Question: I am new with XSLT and I also have developed an Audit Trail system,
each action(e.g Edit,Add New and Remove) will be track for each object, I have inserted OldValue and NewValue of object as XML into DB
In UI I will show user the audit details as following pic:

But I have decided show 'Full Name' instead of 'FullName' or 'Calendar Name' instead of 'CalendarName'
or in future I would like use multiple language for captions.
Generated XML of OldValue is:
'''
<BasicInfo xmlns:xsi="http://www.w3.org/2001/XMLSchema-instance" xmlns:xsd="http://www.w3.org/2001/XMLSchema">
<UserIdentify>100</UserIdentify>
<UserName>user1</UserName>
<FullName>Ali Hassanabadi</FullName>
<Email>ali.h@test.com</Email>
<LogInCounter>0</LogInCounter>
<Title>Dr.</Title>
<Label />
<Theme>dark-hive</Theme>
<Language>English</Language>
<CalendarName>Gregorian</CalendarName>
<ExpireDate xsi:nil="true" />
<Status>1</Status>
</BasicInfo>
'''
So XSLT file can be use to convert XML to XHTML, but the problem is I have a lot of classes they are using Auditing system.
I think this is not good to define XSLT file for each class so I came to this conclusion
to define custom attribute for each property which specified property's caption, something like this:
'''
public class BasicInfo : IAuditable
{
[AuditingTitle("Full Name")]
public string FullName
{
get;
set;
}
}
'''
now when the Old Value or New Value are showing, I find class name and it's properties by the calling assembly name as well as
for each property I must find it's attribute title by the reflections.
Something like this:
'''
<?xml version="1.0" encoding="iso-8859-1"?>
<xsl:stylesheet version="1.0" xmlns:xsl="http://www.w3.org/1999/XSL/Transform">
<xsl:template match="/Found">
<div>
<b>Here bind to found title of properties</b>
<xsl:value-of select="PropertyValue"/>
</div>
</xsl:template>
</xsl:stylesheet>
'''
So is there a way to define one XSLT(dynamic) compatible with all generated XMLs ?
Thanks in advance.
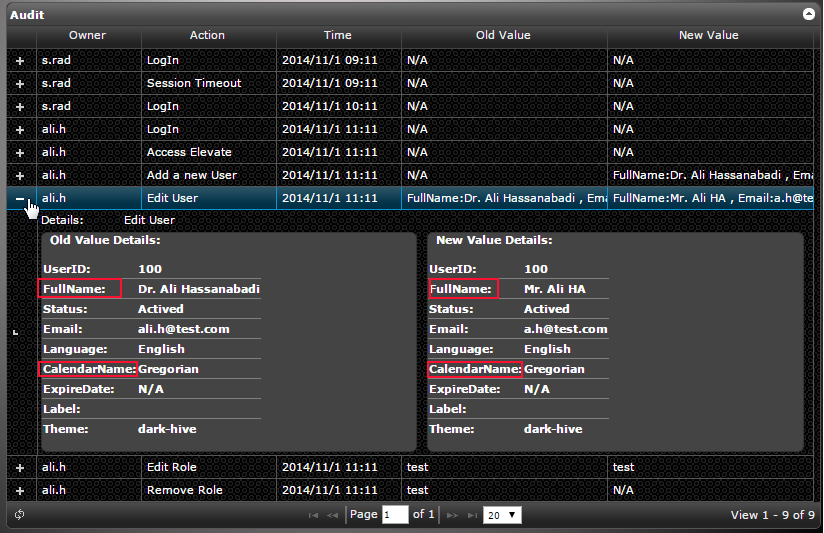
Answer: I'm not quite sure if I interpret your question correctly but if this is just about turning your '</BasicInfo>' "record" into a key-value-pair structure using the XML tag names as keys this is a possible way to go in XSLT 1.0 with 'entityname' being passed to the XSLT process from the outside:
'''
<?xml version="1.0" encoding="UTF-8"?>
<xsl:stylesheet
version="1.0"
xmlns:xsl="http://www.w3.org/1999/XSL/Transform">
<xsl:output method="xml" version="1.0" encoding="UTF-8" indent="yes" />
<xsl:param name="entityname" select="'BasicInfo'"/>
<xsl:template match="/*">
<xsl:if test="local-name() = $entityname">
<tab>
<xsl:for-each select="*">
<row>
<div><xsl:value-of select="local-name()"/></div>
<div><xsl:value-of select="."/></div>
</row>
</xsl:for-each>
</tab>
</xsl:if>
</xsl:template>
</xsl:stylesheet>
'''
Note that this approach is a little clumsy since XSLT 1.0 does not permit the use of parameters/variables in match expressions (see <URL>.
The XSLT will generate the following output:
'''
<?xml version="1.0" encoding="UTF-8"?>
<tab>
<row>
<div>UserIdentify</div>
<div>100</div>
</row>
<row>
<div>UserName</div>
<div>user1</div>
</row>
<row>
<div>FullName</div>
<div>Ali Hassanabadi</div>
</row>
<row>
<div>Email</div>
<div>ali.h@test.com</div>
</row>
<row>
<div>LogInCounter</div>
<div>0</div>
</row>
<row>
<div>Title</div>
<div>Dr.</div>
</row>
<row>
<div>Label</div>
<div/>
</row>
<row>
<div>Theme</div>
<div>dark-hive</div>
</row>
<row>
<div>Language</div>
<div>English</div>
</row>
<row>
<div>CalendarName</div>
<div>Gregorian</div>
</row>
<row>
<div>ExpireDate</div>
<div/>
</row>
<row>
<div>Status</div>
<div>1</div>
</row>
</tab>
'''